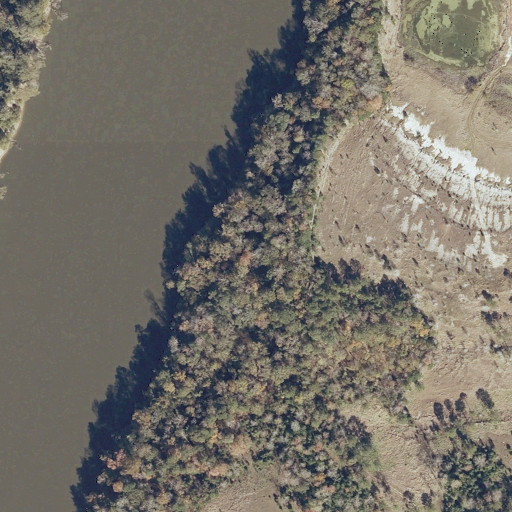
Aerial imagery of cliff(s) in Alabama named Marshalls Bluff containing open water, mixed forest, barren land, evergreen forest, woody wetlands, herbaceous wetlands, shrub, grassland, and pasture